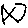
Label: fish